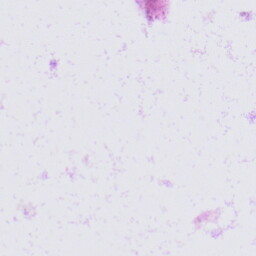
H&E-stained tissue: Skin